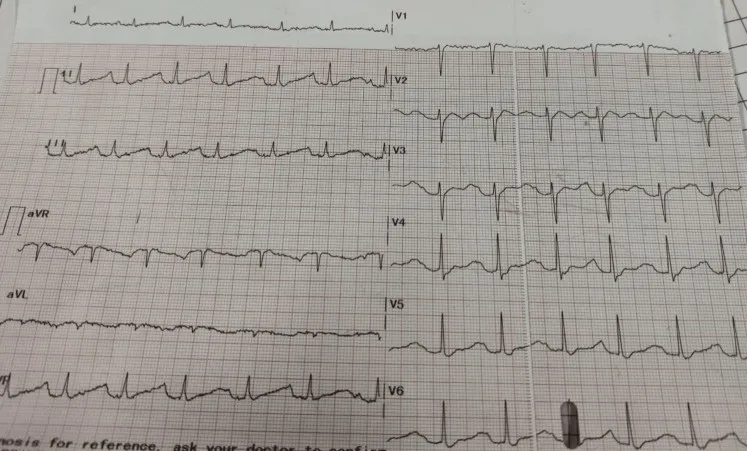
ECG with features suggestive of hypokalemia.
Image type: electrography (ekg)